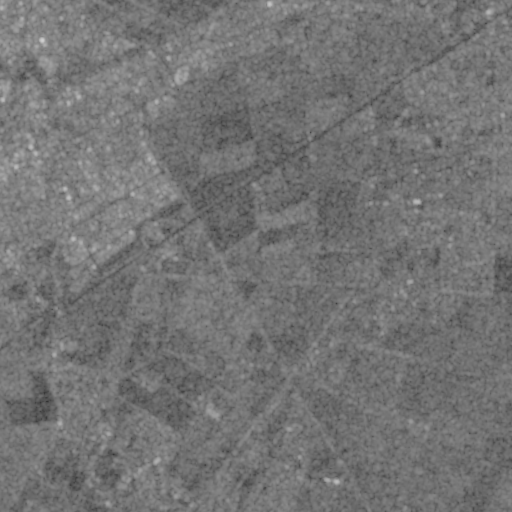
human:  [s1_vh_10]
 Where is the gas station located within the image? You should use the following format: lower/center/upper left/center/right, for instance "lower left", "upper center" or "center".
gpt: The gas station is located in the center left of the image.
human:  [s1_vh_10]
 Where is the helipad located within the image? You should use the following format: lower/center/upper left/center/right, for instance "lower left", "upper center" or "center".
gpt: The helipad is located in the center left of the image.
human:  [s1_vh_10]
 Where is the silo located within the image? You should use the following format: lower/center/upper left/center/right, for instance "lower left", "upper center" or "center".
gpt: The silo is located in the upper left of the image.
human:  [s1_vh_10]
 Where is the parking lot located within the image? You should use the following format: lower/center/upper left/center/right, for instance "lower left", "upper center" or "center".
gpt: There is no parking lot in the image.

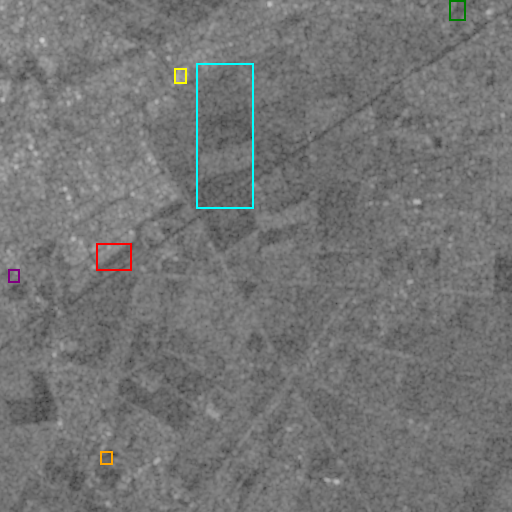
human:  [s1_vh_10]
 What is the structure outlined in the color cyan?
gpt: The structure outlined in cyan is a crop field.
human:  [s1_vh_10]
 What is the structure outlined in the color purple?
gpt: The structure outlined in purple is a gas station.
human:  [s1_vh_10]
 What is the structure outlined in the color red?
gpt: The structure outlined in red is a park.
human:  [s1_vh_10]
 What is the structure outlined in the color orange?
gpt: The structure outlined in orange is a parking lot.
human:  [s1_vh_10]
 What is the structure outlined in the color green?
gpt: The structure outlined in green is a track.
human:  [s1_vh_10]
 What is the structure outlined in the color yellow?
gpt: The structure outlined in yellow is a building.
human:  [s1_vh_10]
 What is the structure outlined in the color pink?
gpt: There is no pink outline.